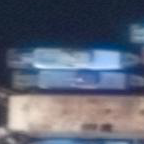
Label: civil